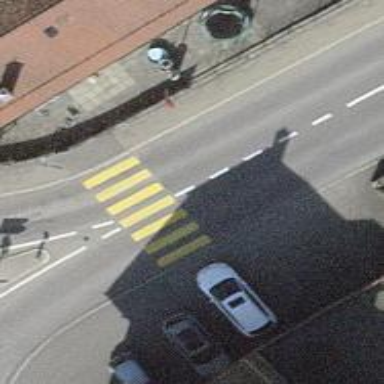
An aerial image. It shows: Uncontrolled zebra crossing on the road.